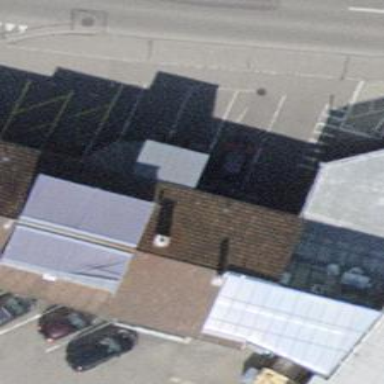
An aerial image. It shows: Office building with gabled roof.